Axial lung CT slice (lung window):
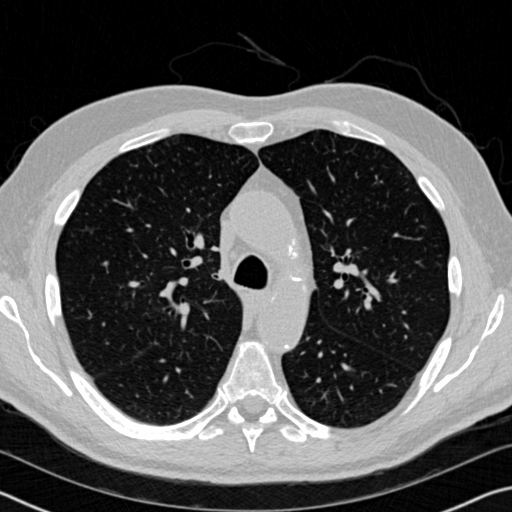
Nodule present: no